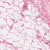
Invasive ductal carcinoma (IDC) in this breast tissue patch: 0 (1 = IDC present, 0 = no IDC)